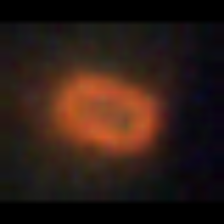
Taxon: Unknown_phyto
Group: Unknown